Question: I am trying to use the Android Holo.Light theme and for some reason when I add a background image, it makes the buttons look very strange and see-through. Here is a screen shot:

Would anyone know why this happens? It looks very strange. Is it meant to be like that? Or am I doing something incorrectly?
When I had just Light as my theme, the same image was not see-through.
Thank you!
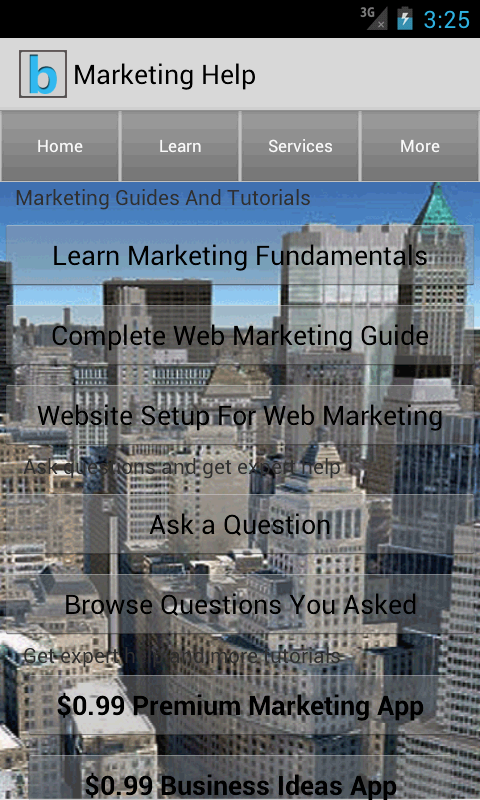
Answer: The default for Holo buttons are slightly opaque. Just set a background drawable for them!
Here's an example of a gray button with a 1px outline. Includes the pressed state. You will set this on the button with "android:background="@drawable/gray_btn":
@drawable/gray_btn.xml
'''
<?xml version="1.0" encoding="utf-8"?>
<selector xmlns:android="http://schemas.android.com/apk/res/android">
<item android:state_pressed="true" >
<shape>
<solid
android:color="#ffffff"
/>
<stroke
android:width="1dp"
android:color="#E3E3E3" />
<corners
android:radius="4dip" />
</shape>
</item>
<item>
<shape>
<solid
android:color="#edeff1"
/>
<stroke
android:width="1dp"
android:color="#E3E3E3" />
<corners
android:radius="4dip" />
</shape>
</item>
'''